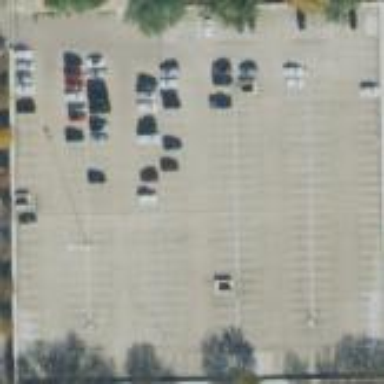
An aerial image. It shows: Multi-storey garage used for parking.